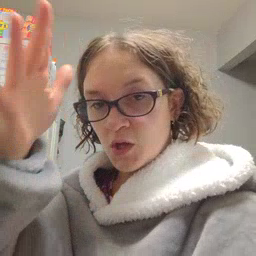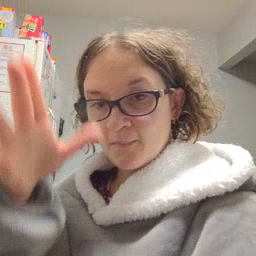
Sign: fireman